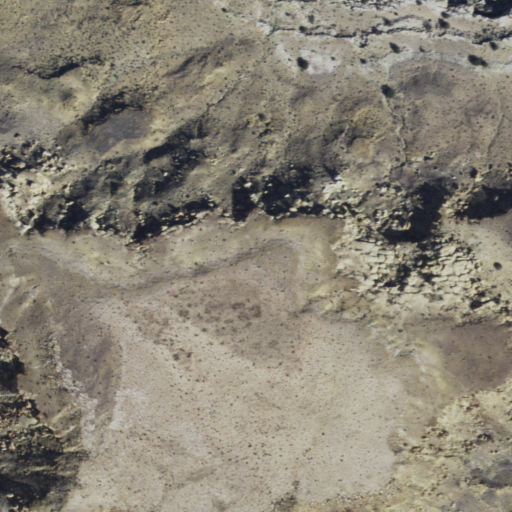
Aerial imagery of mountain in Arizona named No Trail Mesa containing only shrub